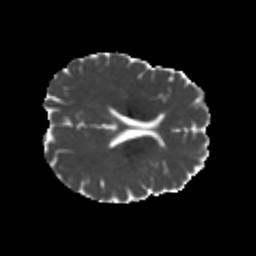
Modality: MD
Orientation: axial
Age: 21
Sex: female
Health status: healthy
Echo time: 0.074 s